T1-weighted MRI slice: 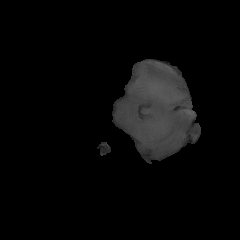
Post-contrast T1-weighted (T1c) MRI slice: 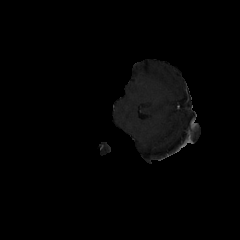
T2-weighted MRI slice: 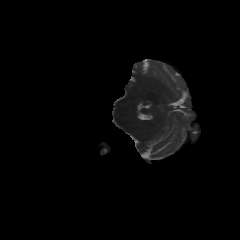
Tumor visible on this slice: no